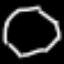
Label: octagon